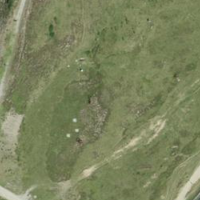
EUNIS habitat code: 23
Species observed at this site:
Campanula barbata